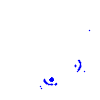
Particle: kaon